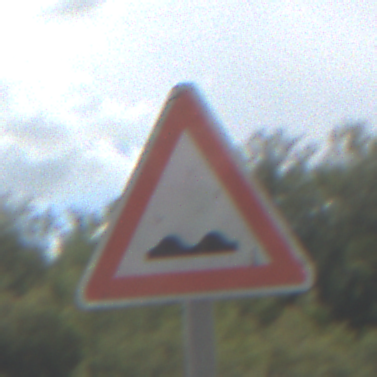
Verkehrszeichen: UnebeneFahrbahn
Umgebung: Outdoor, Nature
Tageszeit: Midday
Wetter: PartlyCloudy
Licht: Natural
Jahreszeit: NotSpecified
Kontrast: HighContrast